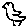
Label: bird